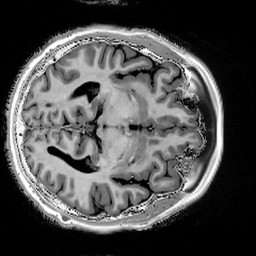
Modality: T1w
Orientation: axial
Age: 64
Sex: male
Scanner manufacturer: siemens
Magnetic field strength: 3 T
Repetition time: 5 s
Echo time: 0.00298 s